Question: i need help with CSS. I want to style h2 tag element underline.
Preview (what i need):

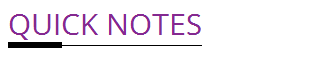
Answer: You could use ':before' :pseudo-element to do this.
'''
h2 span {
position: relative;
color: #842990;
font-weight: 100;
border-bottom: 1px solid black;
}
h2 span:before {
content: '';
position: absolute;
width: 35%;
height: 5px;
bottom: -3px;
left: 0;
background-color: black;
}
'''
'''
<h2><span>QUICK NOTES</span></h2>
'''